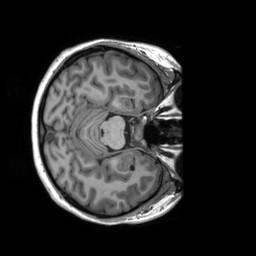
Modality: T1w
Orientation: axial
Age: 23
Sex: female
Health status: healthy
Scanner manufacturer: siemens
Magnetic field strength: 3 T
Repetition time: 2.53 s
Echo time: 0.00227 s